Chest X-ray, AP view. Patient: 40 years old, sex F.
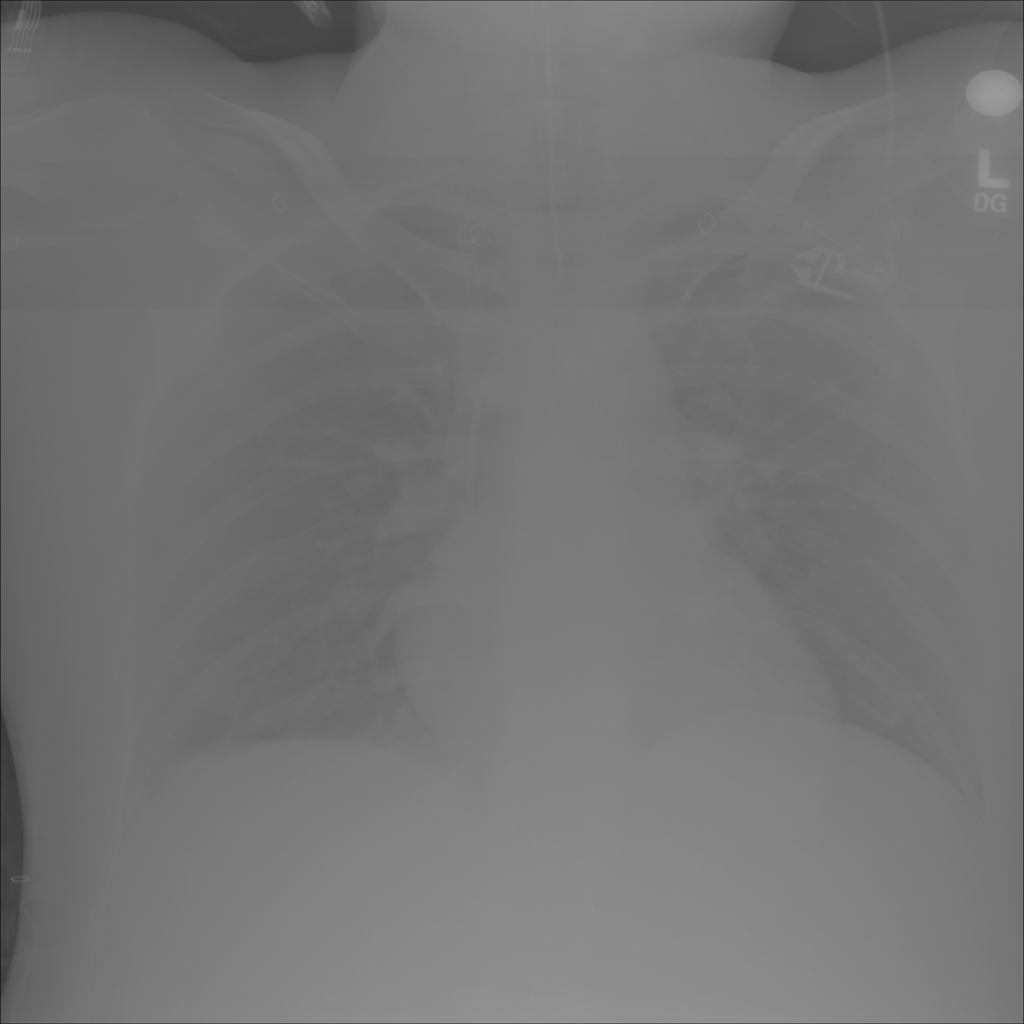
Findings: No Finding